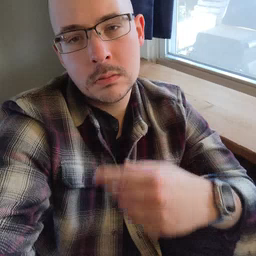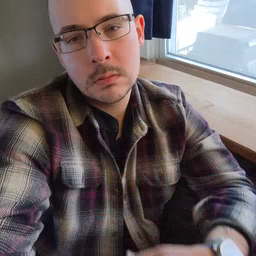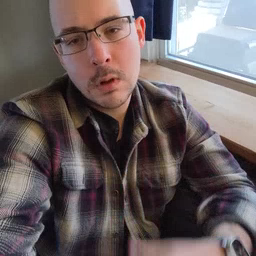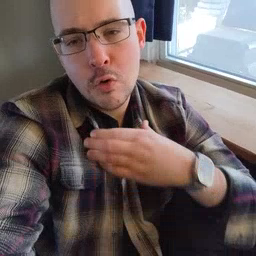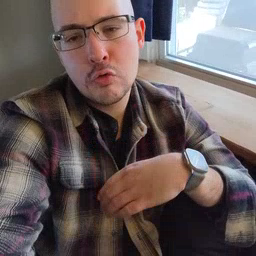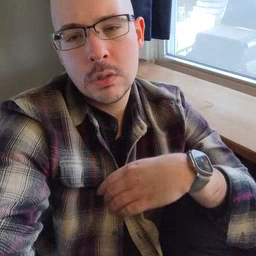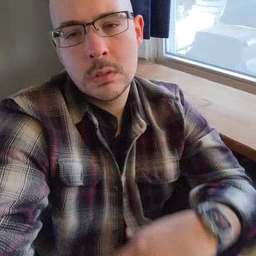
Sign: hungry